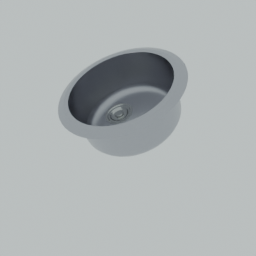
Label: appliances